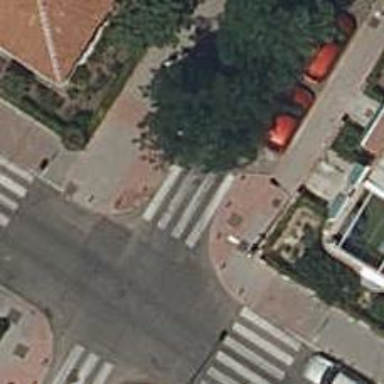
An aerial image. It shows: Footway with marked crossing. The surface is asphalt.